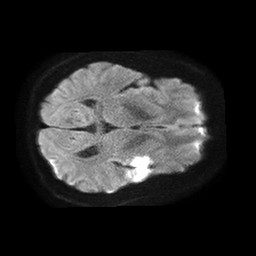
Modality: TRACE
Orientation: axial
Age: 66
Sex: male
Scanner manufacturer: philips
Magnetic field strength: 1.5 T
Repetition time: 4.6 s
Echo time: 0.08631 s